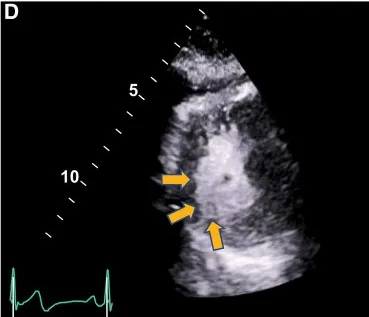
Regional wall motion abnormalities with severe hypokinesis of the basal infero-septal, basal, and mid inferior and infero-lateral segments seen on stress echocardiography during anginal episode (yellow arrows) (end-systolic frames shown). Panel (D) Parasternal short axis. (Supplementary Videos S1, S2).
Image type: radiology (ultrasound)